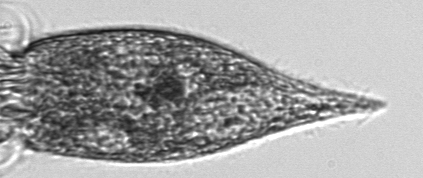
Label: Strombidium_conicum